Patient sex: M
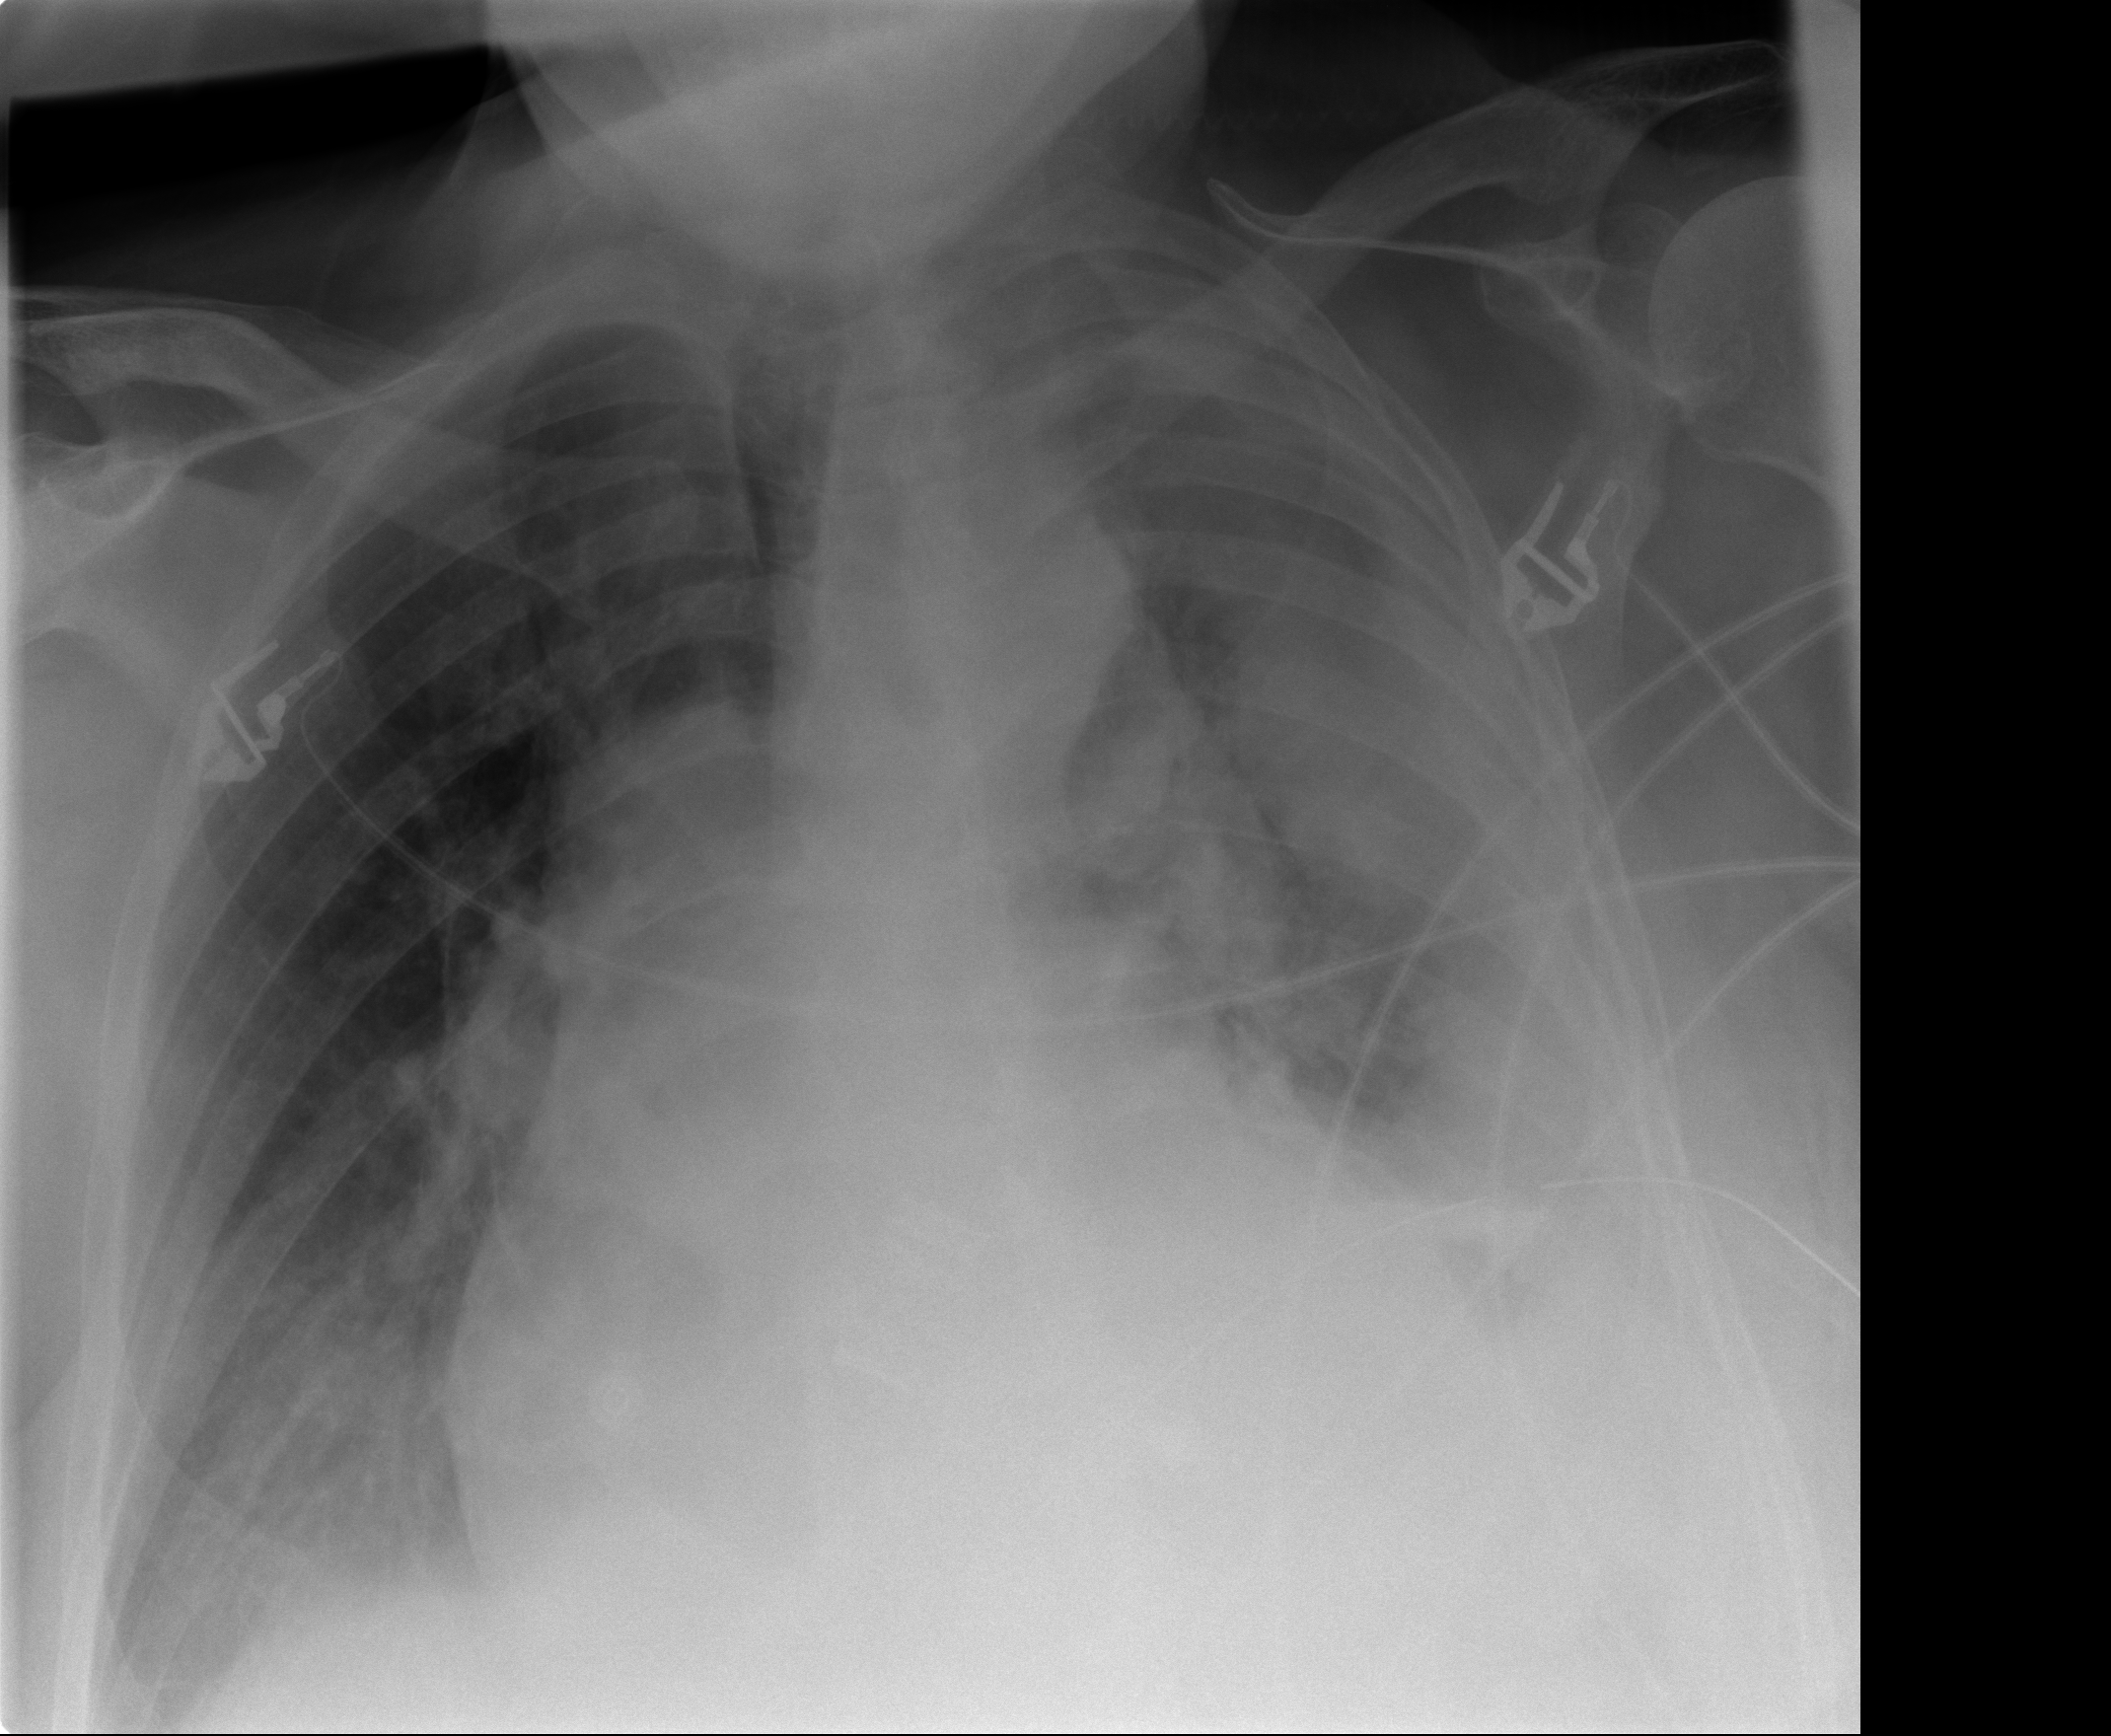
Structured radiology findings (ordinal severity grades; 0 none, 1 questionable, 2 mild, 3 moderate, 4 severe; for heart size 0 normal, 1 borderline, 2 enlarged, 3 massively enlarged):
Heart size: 2
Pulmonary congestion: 2
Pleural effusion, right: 2
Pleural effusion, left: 3
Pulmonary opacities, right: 0
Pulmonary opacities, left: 0
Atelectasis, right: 2
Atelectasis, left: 2